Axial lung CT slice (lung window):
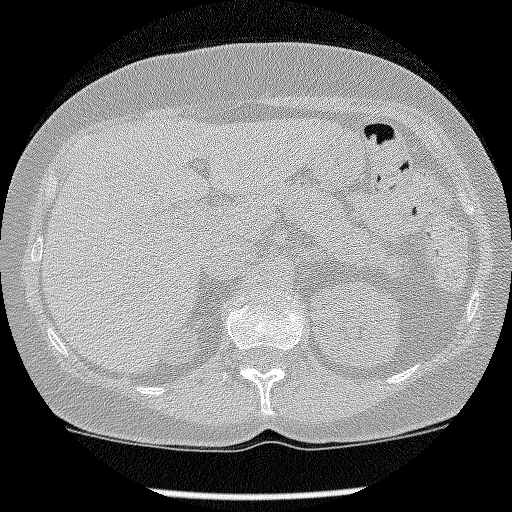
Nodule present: no